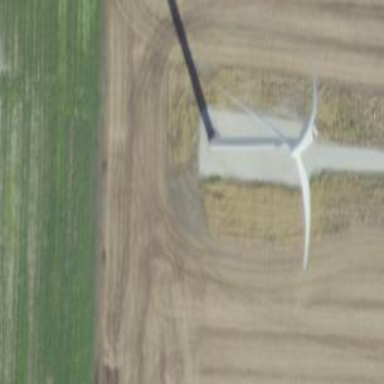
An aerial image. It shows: Wind power generator with wind turbines.